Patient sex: F
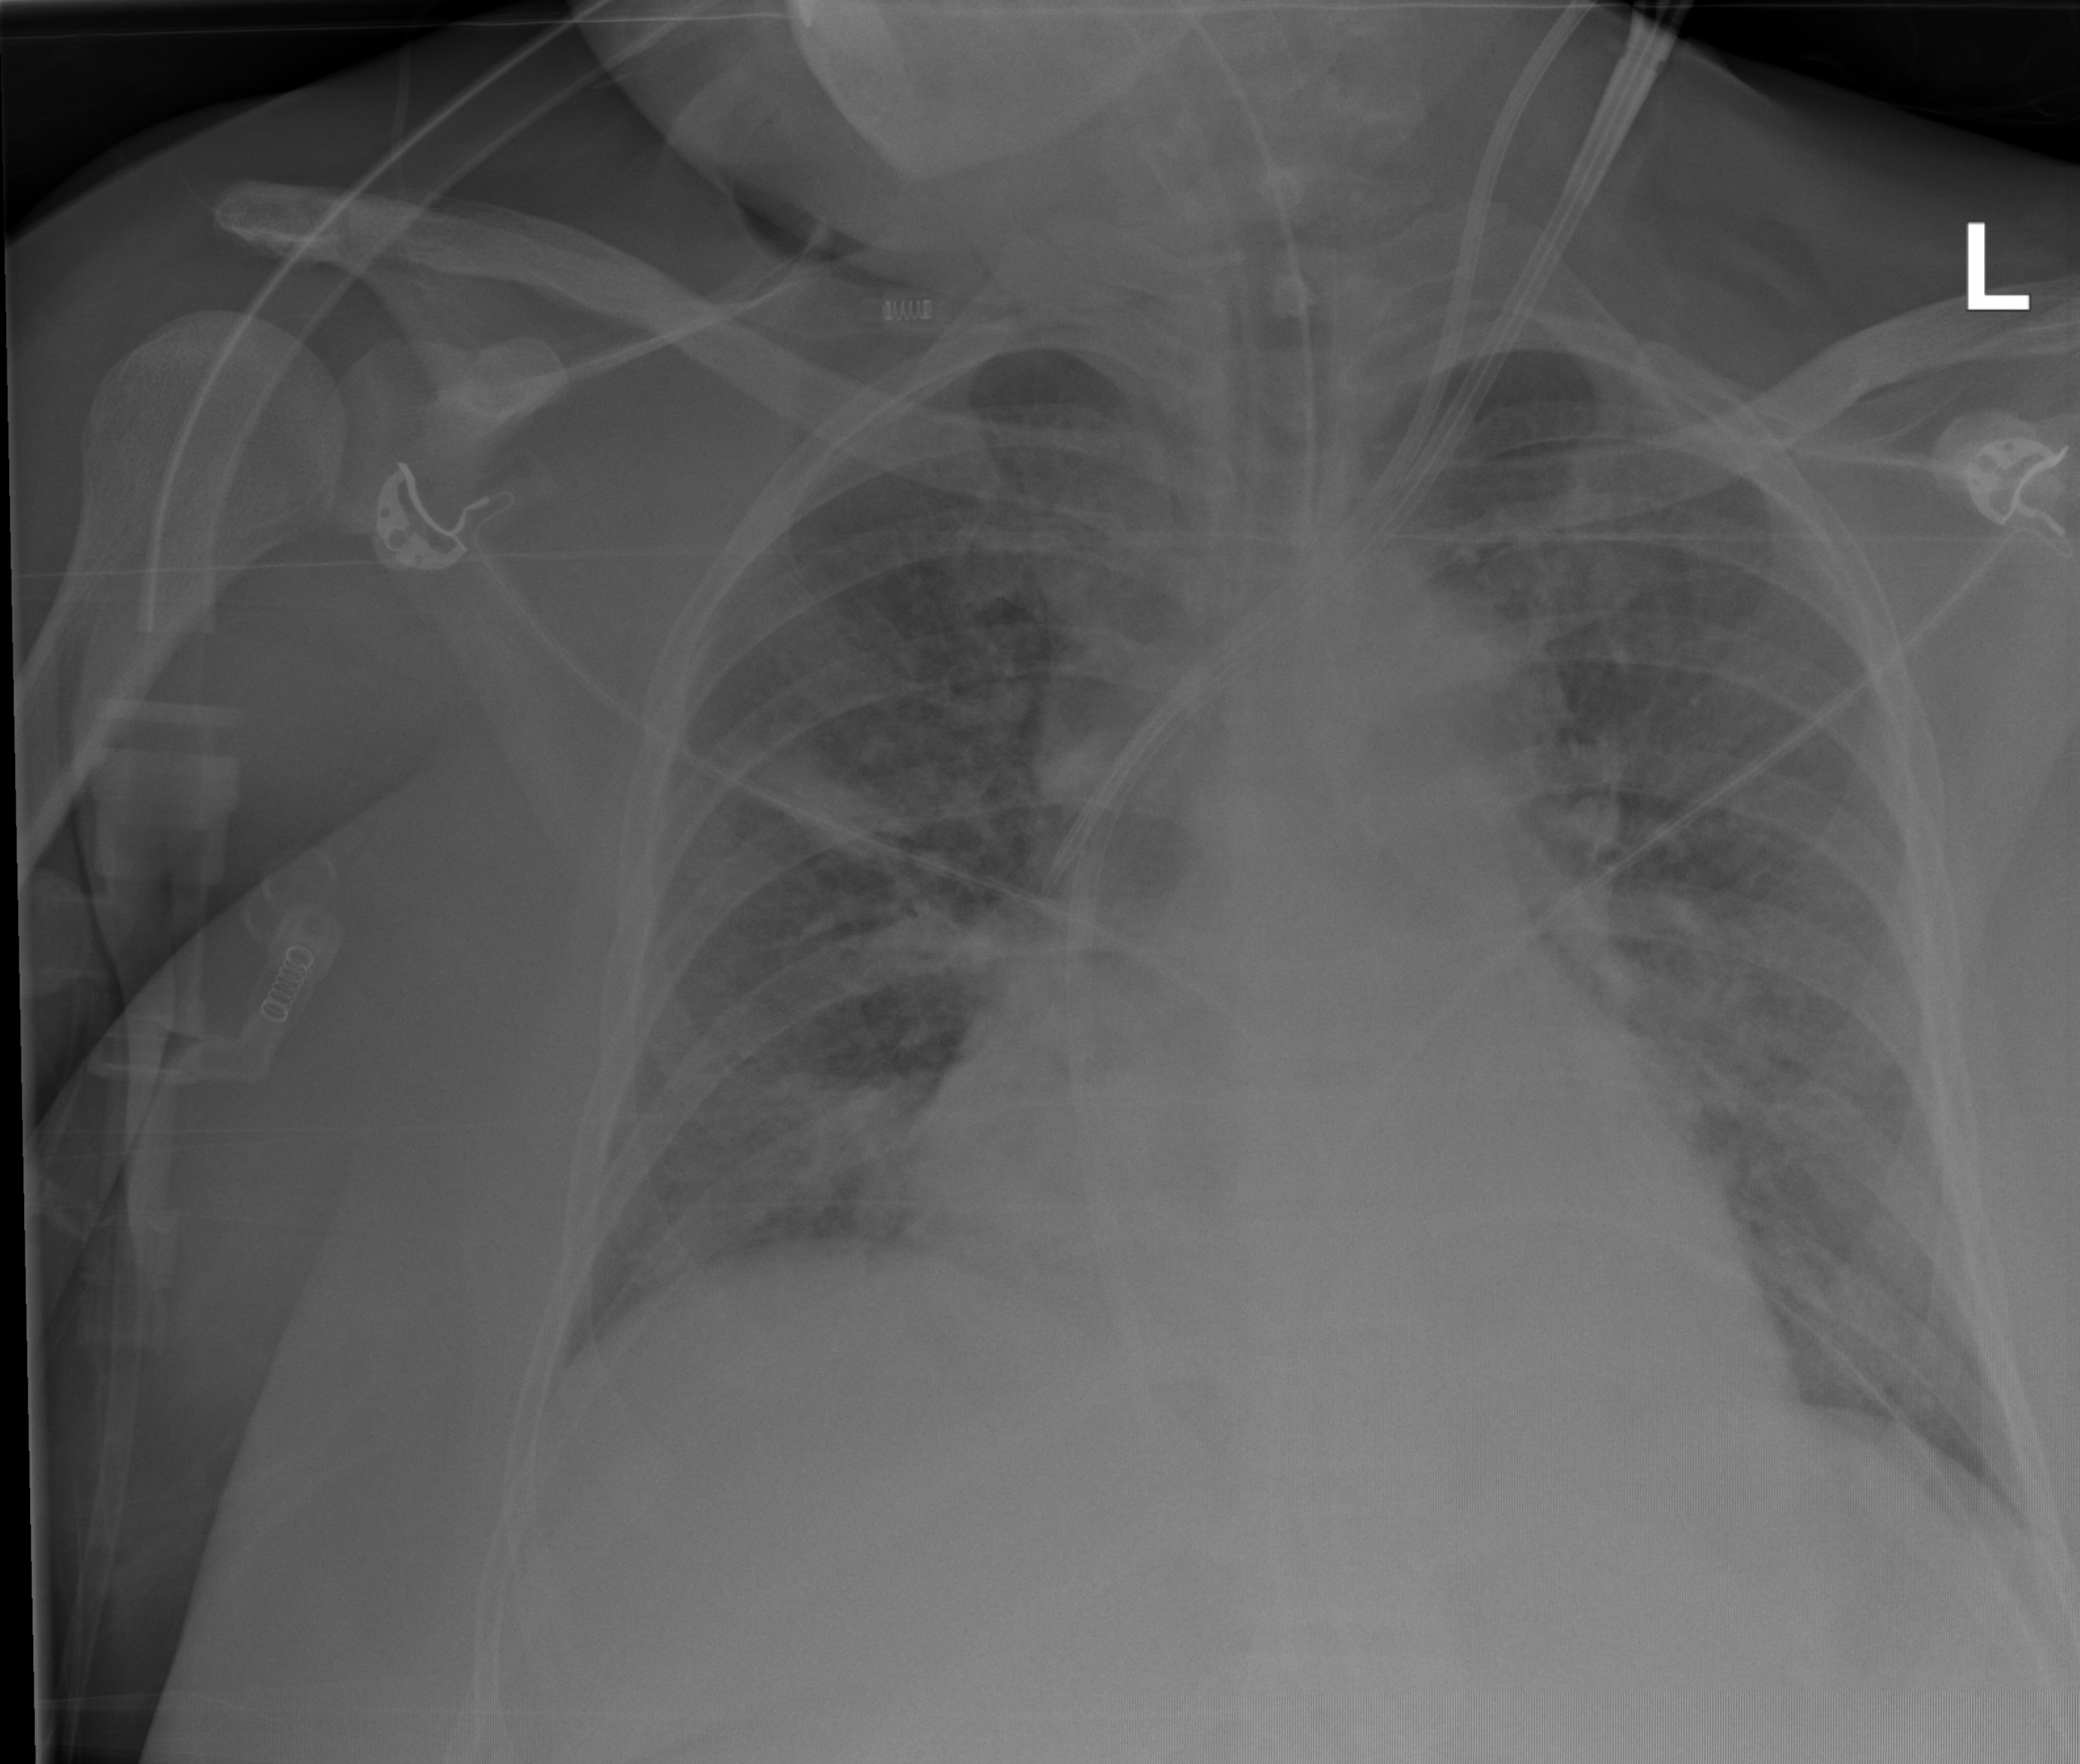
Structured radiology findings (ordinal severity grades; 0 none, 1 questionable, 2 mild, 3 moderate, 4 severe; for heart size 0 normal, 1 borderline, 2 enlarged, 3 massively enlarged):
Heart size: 2
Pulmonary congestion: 2
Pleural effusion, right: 0
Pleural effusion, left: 1
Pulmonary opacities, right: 2
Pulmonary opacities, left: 0
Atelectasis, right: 2
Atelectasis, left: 2